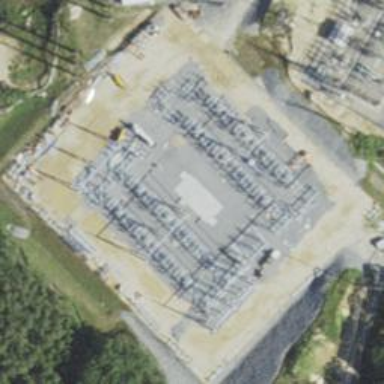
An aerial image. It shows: Distribution level power substation.